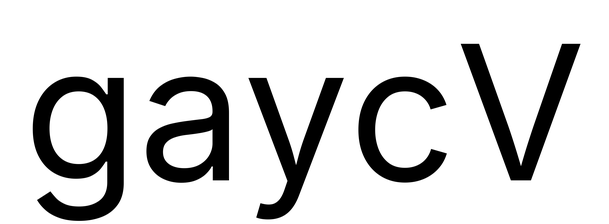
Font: Inter_Regular